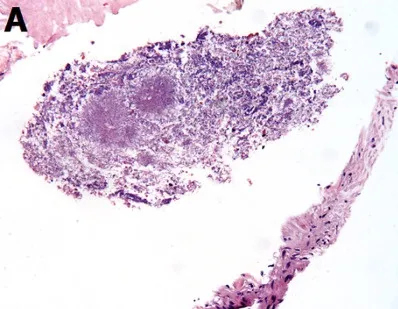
Image of the microscopy of the biopsy suggestive of microorganisms.
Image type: pathology (h&e)